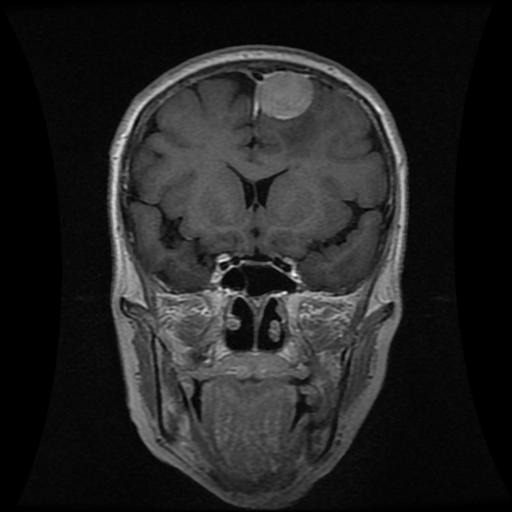
Label: meningioma